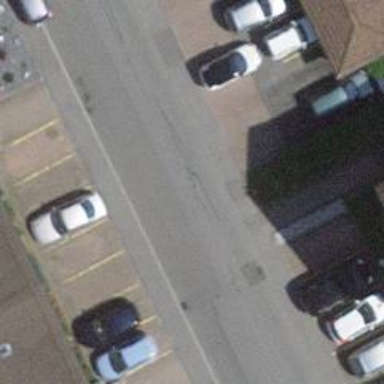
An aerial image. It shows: Kerb barrier.